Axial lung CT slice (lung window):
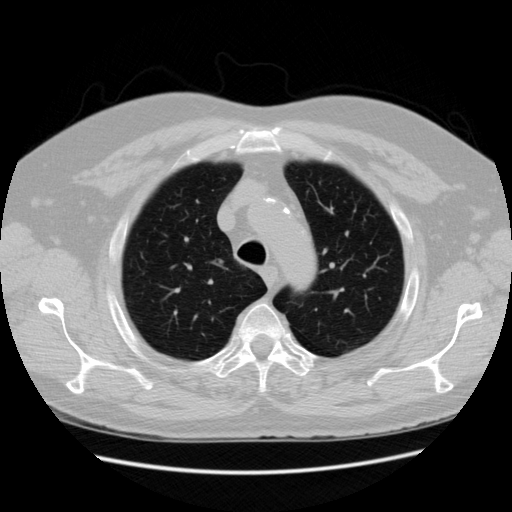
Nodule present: yes
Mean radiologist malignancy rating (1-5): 2